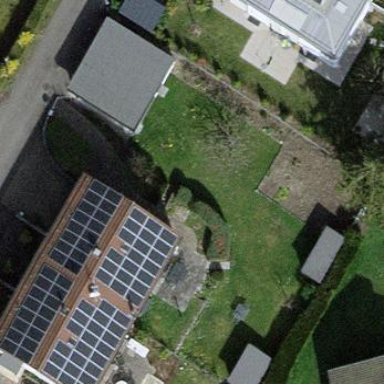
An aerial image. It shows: Garden enclosed by fence.